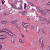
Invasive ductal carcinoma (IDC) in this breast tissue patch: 1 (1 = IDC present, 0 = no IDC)